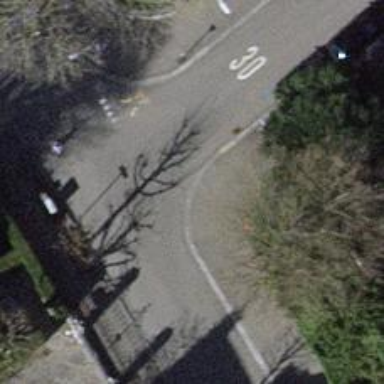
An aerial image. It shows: Kerb serving as barrier.